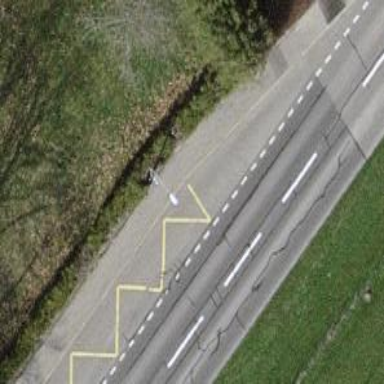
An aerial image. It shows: Bus stop along the road.